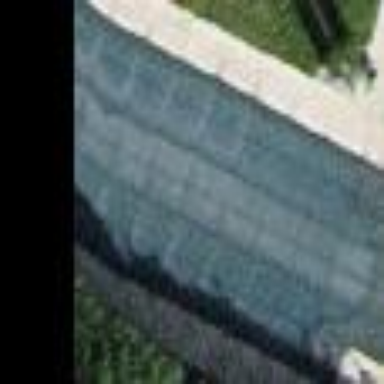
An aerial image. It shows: Swimming pool located in leisure land.